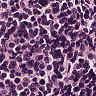
Metastatic tissue present: no